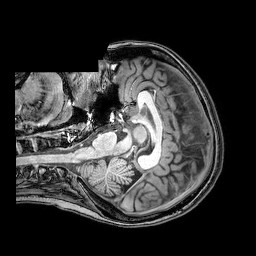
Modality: T1w
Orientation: axial
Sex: female
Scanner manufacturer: philips
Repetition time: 0.008079 s
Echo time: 0.00369 s